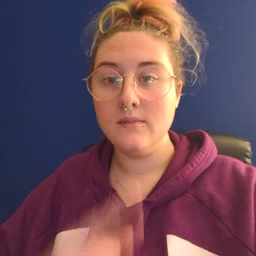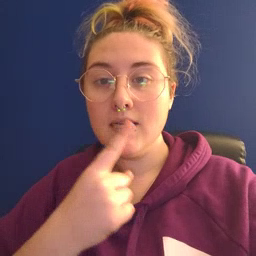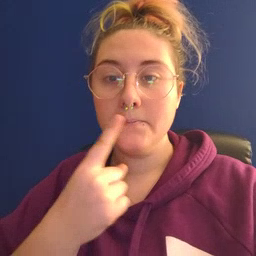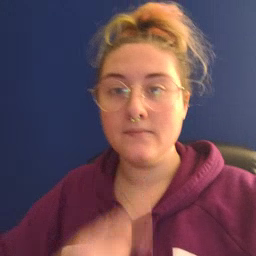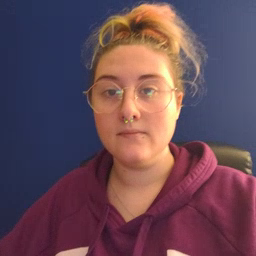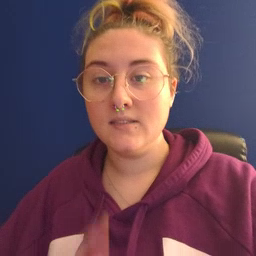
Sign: lips